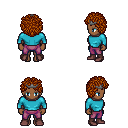
a pixel art fantasy rpg character, female body template, human, dark skin, teal long-sleeve shirt, magenta pants, brunette curly afro hairstyle, iron tiara, maroon shoes, four views (front, back, left, right), 2x2 character sprite sheet, small pixel art, hard edges, no anti-aliasing